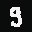
Label: 9